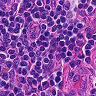
Metastatic tissue present: no